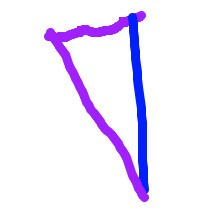
Shape: triangle